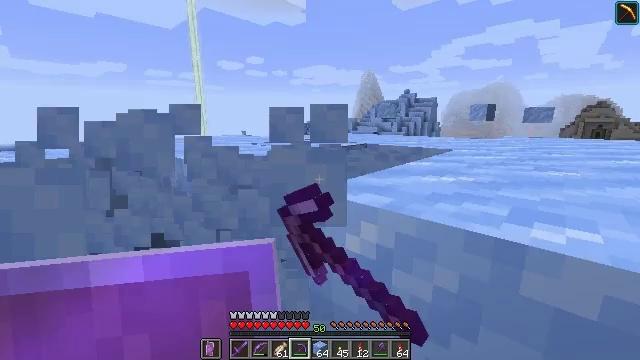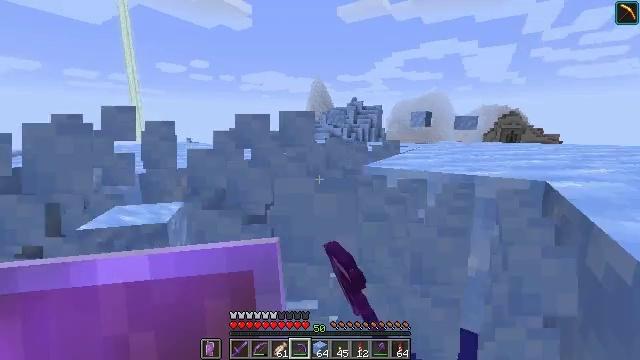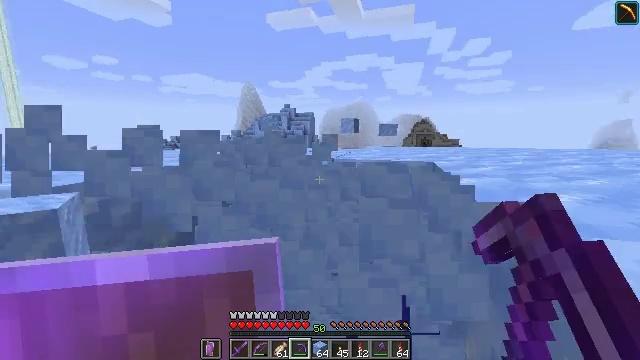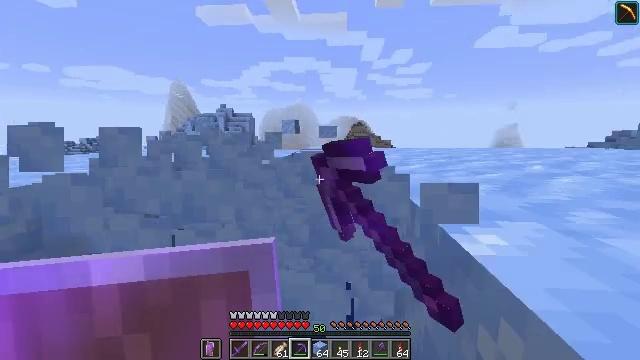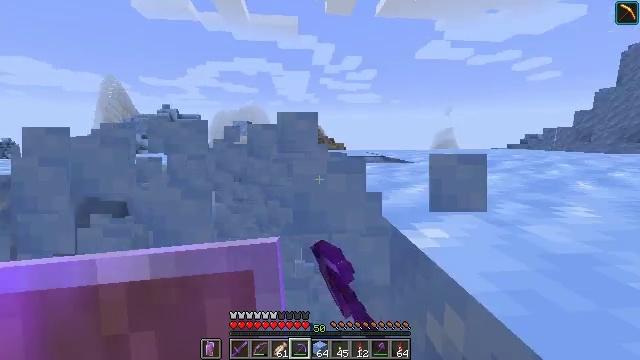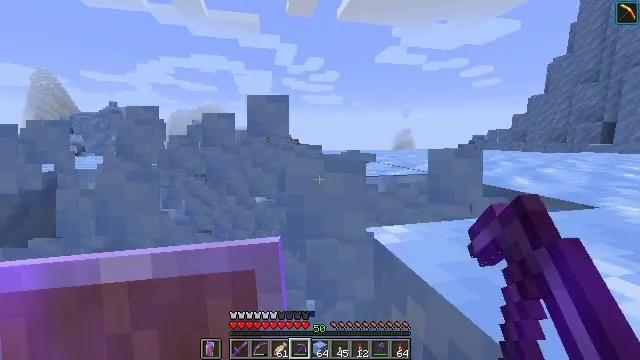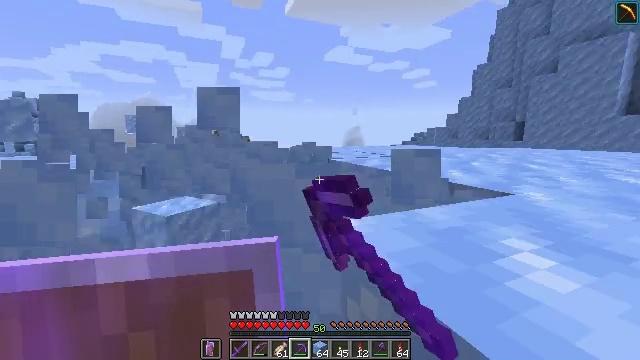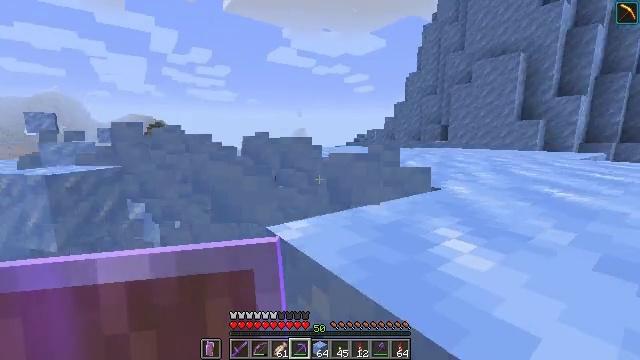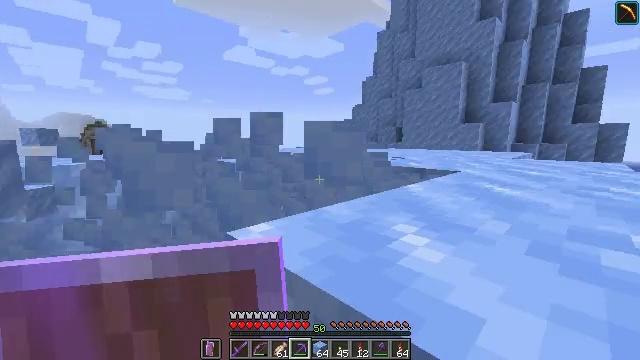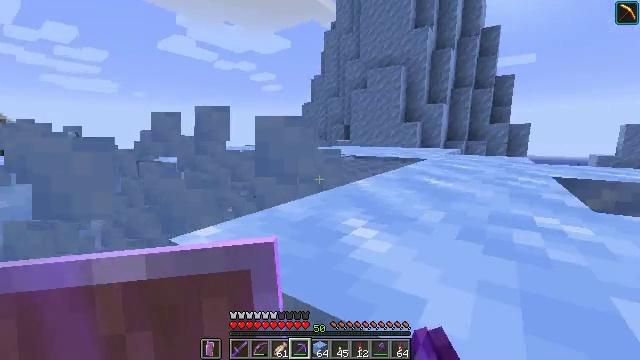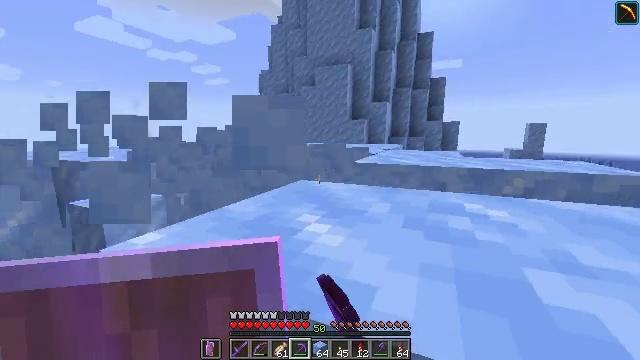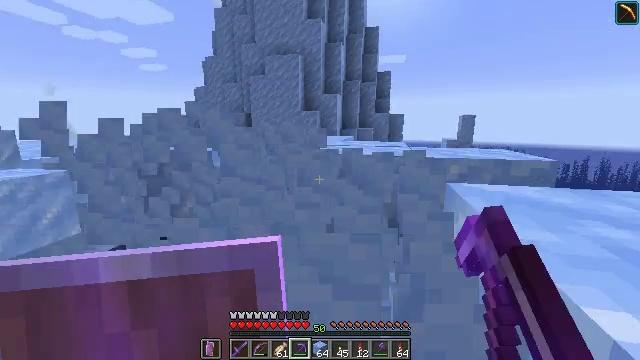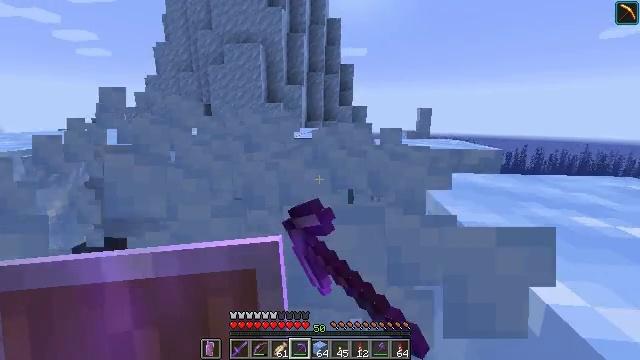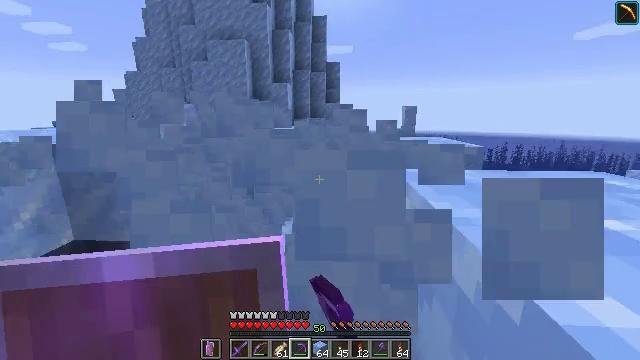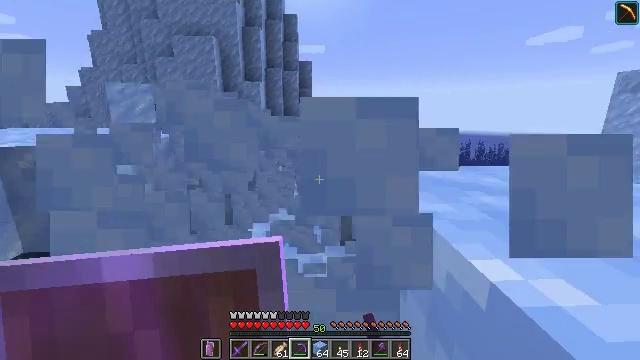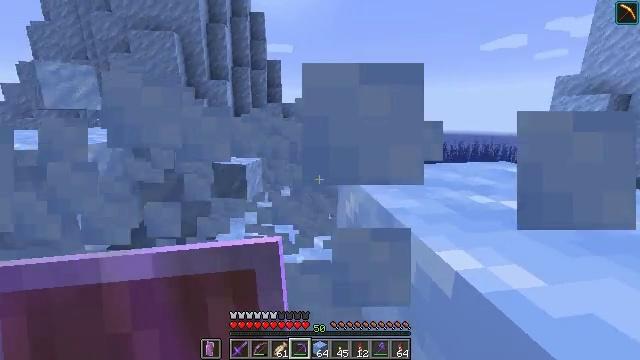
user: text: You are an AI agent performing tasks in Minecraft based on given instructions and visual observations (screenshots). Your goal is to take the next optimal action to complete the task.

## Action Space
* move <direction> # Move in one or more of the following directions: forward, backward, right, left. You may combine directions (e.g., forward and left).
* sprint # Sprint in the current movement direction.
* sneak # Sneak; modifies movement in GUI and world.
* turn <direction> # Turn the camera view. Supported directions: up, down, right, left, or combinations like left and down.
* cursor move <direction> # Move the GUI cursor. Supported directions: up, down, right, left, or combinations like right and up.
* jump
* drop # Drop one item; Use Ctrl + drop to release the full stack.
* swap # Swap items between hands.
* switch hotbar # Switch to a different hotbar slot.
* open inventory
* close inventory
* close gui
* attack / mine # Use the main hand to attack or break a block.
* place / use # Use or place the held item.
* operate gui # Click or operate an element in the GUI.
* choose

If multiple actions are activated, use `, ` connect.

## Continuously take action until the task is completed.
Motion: motion action
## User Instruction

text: Harvest packed ice from cold regions.
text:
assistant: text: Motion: sneak, turn right and up, attack / mine
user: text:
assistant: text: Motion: sneak, turn right and up, attack / mine
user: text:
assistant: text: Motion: sneak, turn right, attack / mine
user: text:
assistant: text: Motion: sneak, turn right, attack / mine
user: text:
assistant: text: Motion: sneak, turn right, attack / mine
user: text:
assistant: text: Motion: sneak, turn right, attack / mine
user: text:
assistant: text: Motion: sneak, turn right, attack / mine
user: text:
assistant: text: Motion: sneak, turn right, attack / mine
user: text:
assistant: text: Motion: sneak, turn right, attack / mine
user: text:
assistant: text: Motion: sneak, turn right, attack / mine
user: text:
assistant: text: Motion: sneak, turn right and down, attack / mine
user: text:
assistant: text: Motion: sneak, turn right and down, attack / mine
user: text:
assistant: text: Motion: sneak, turn right, attack / mine
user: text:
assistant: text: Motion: sneak, turn right, attack / mine
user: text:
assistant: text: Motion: sneak, turn right, attack / mine
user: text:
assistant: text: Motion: sneak, turn right, attack / mine
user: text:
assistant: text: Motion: sneak, turn right, attack / mine
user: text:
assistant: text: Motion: sneak, turn right, attack / mine
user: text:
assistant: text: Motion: sneak, turn right, attack / mine
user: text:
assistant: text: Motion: sneak, turn right, attack / mine
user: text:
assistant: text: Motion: sneak, turn right, attack / mine
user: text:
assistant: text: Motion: sneak, turn right and down, attack / mine
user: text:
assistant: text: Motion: sneak, turn right and down, attack / mine
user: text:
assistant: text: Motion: sneak, turn right, attack / mine
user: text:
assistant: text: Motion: sneak, turn right, attack / mine
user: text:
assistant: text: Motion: sneak, turn right, attack / mine
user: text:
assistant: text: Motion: sneak, turn right, attack / mine
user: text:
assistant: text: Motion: sneak, turn right and down, attack / mine
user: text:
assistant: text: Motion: sneak, turn right, attack / mine
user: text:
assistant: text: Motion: sneak, turn right, attack / mine